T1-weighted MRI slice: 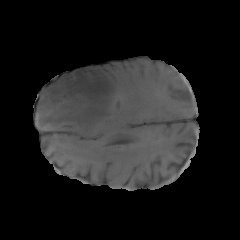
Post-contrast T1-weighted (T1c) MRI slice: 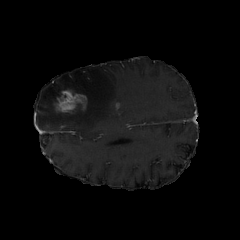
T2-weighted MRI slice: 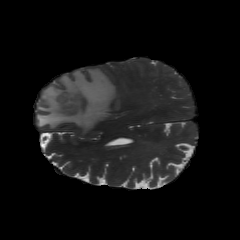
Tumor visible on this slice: yes